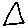
Label: triangle